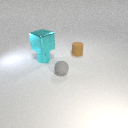
small cyan metal cylinder below large cyan metal cube